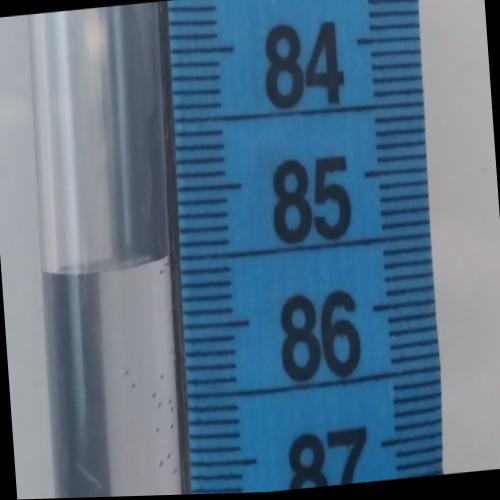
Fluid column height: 85.5 cm